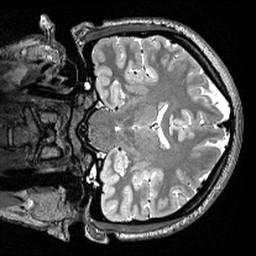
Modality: T2w
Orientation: coronal
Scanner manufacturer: siemens
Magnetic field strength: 3 T
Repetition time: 3 s
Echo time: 0.418 s